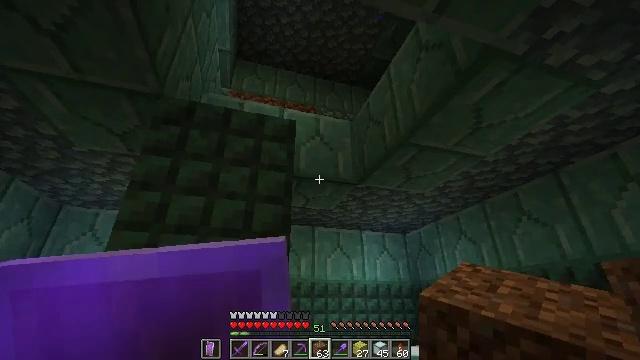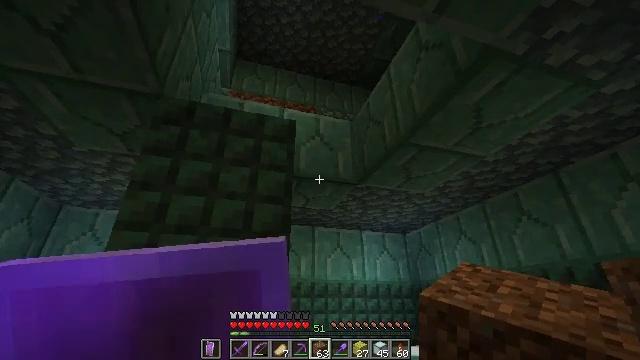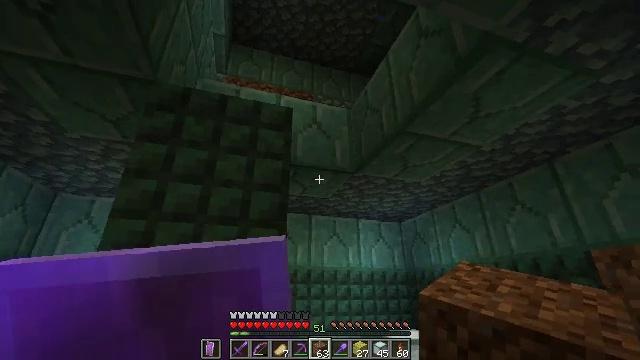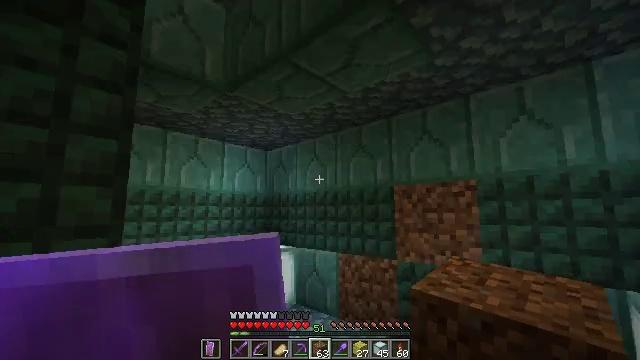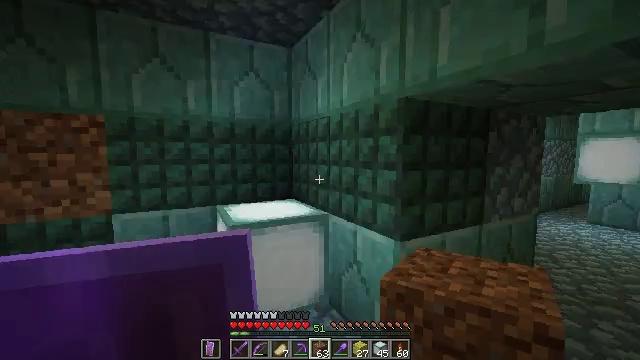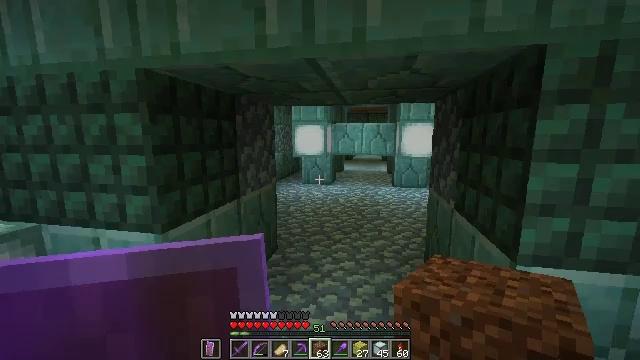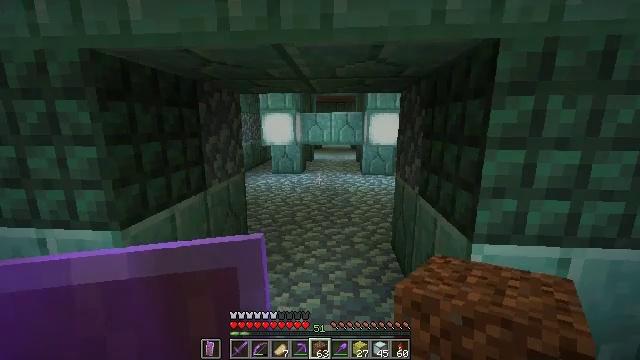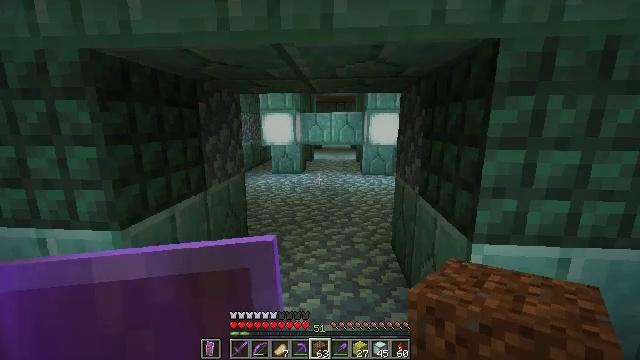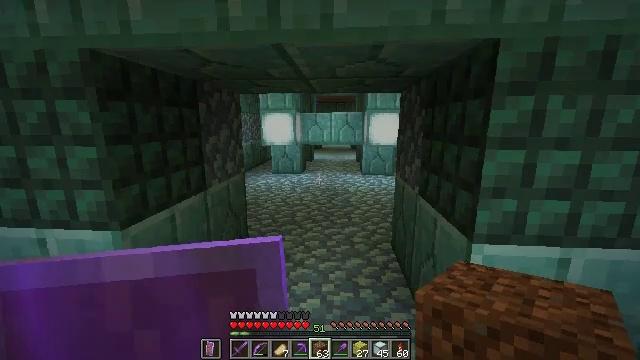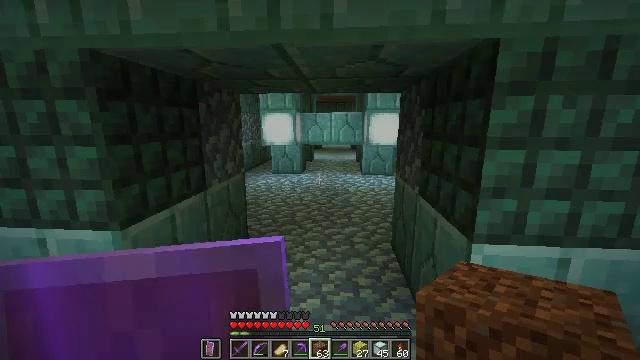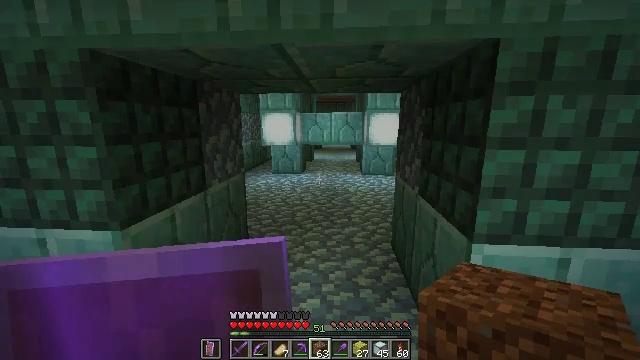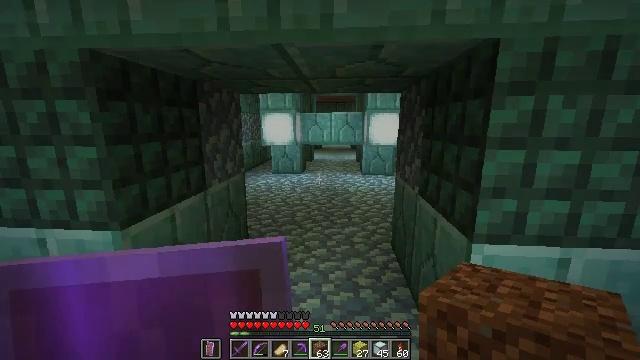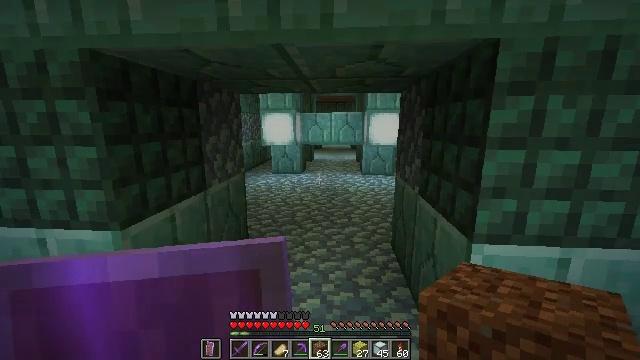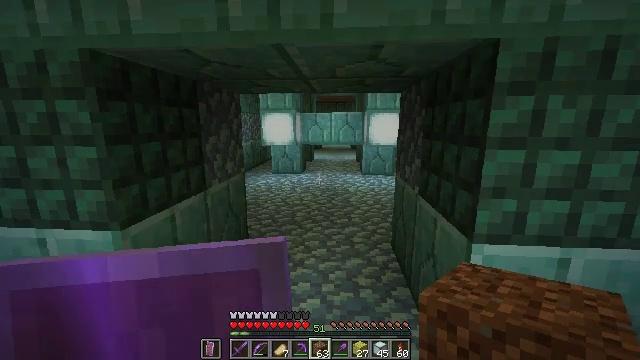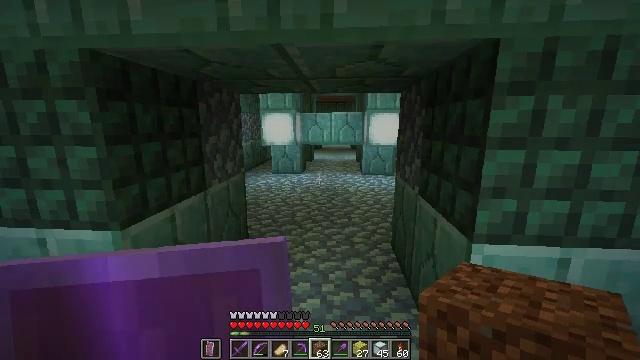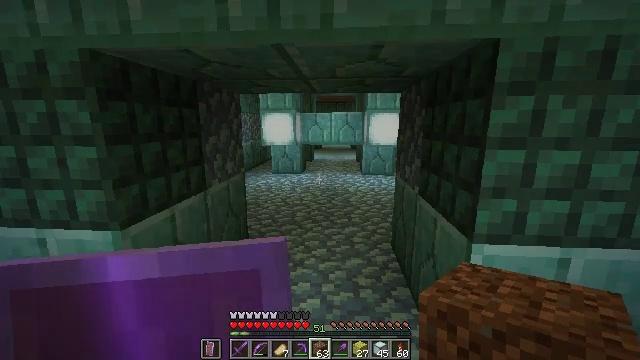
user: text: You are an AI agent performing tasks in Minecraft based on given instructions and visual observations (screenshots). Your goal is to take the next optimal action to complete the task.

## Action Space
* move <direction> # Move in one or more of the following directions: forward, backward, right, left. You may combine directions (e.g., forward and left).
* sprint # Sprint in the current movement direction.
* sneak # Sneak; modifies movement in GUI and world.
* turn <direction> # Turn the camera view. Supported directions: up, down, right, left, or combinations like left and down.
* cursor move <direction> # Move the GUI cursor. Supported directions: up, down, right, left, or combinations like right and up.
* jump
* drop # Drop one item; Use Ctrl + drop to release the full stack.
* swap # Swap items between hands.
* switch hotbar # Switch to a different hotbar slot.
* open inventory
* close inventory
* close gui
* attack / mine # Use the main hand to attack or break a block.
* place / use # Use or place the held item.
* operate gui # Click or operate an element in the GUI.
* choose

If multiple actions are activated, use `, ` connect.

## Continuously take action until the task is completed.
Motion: motion action
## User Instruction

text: craft item sponge
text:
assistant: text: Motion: no_op
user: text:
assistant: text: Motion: turn down
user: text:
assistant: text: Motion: turn right and down
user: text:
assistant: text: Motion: turn right and down
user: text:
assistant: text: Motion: turn right and down
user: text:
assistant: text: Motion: turn right and down
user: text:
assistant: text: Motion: no_op
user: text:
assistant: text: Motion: no_op
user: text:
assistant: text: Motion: no_op
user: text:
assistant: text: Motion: no_op
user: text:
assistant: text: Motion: no_op
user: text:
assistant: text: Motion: no_op
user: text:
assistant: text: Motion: no_op
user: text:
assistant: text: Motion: no_op
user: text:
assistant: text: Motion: no_op
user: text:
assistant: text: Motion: no_op
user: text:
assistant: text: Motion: no_op
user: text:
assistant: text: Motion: no_op
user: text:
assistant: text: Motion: no_op
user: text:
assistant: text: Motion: move forward
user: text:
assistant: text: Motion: move forward
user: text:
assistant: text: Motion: move forward
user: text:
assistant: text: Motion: move forward, turn left
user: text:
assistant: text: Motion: move forward, turn left and up
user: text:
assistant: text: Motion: turn left and up
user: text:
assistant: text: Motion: turn left and down
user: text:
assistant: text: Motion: turn left and down
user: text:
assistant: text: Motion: no_op
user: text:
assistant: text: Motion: no_op
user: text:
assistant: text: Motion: turn left